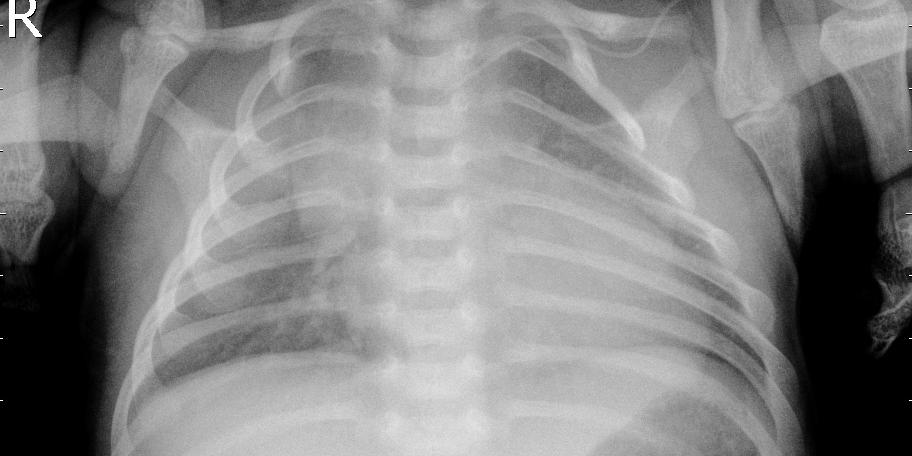
Diagnosis: PNEUMONIA